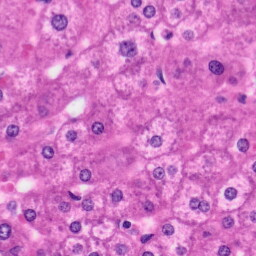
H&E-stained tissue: Liver